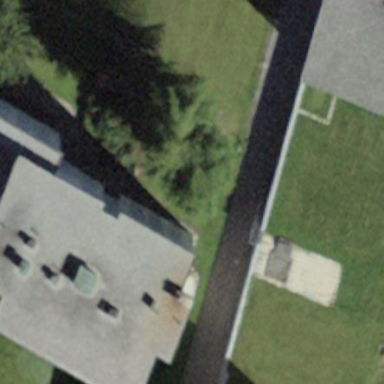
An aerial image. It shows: Flat-roofed building.